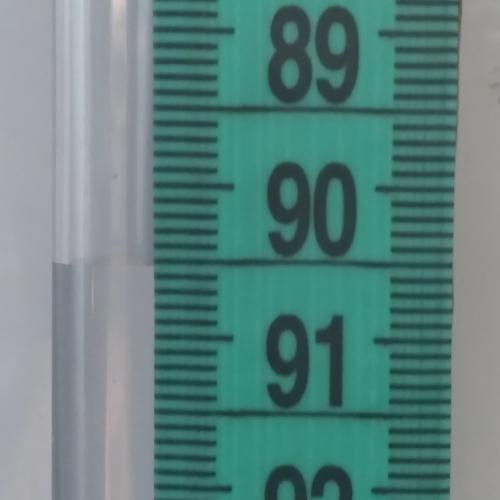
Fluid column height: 90.5 cm